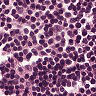
Metastatic tissue present: no